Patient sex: M
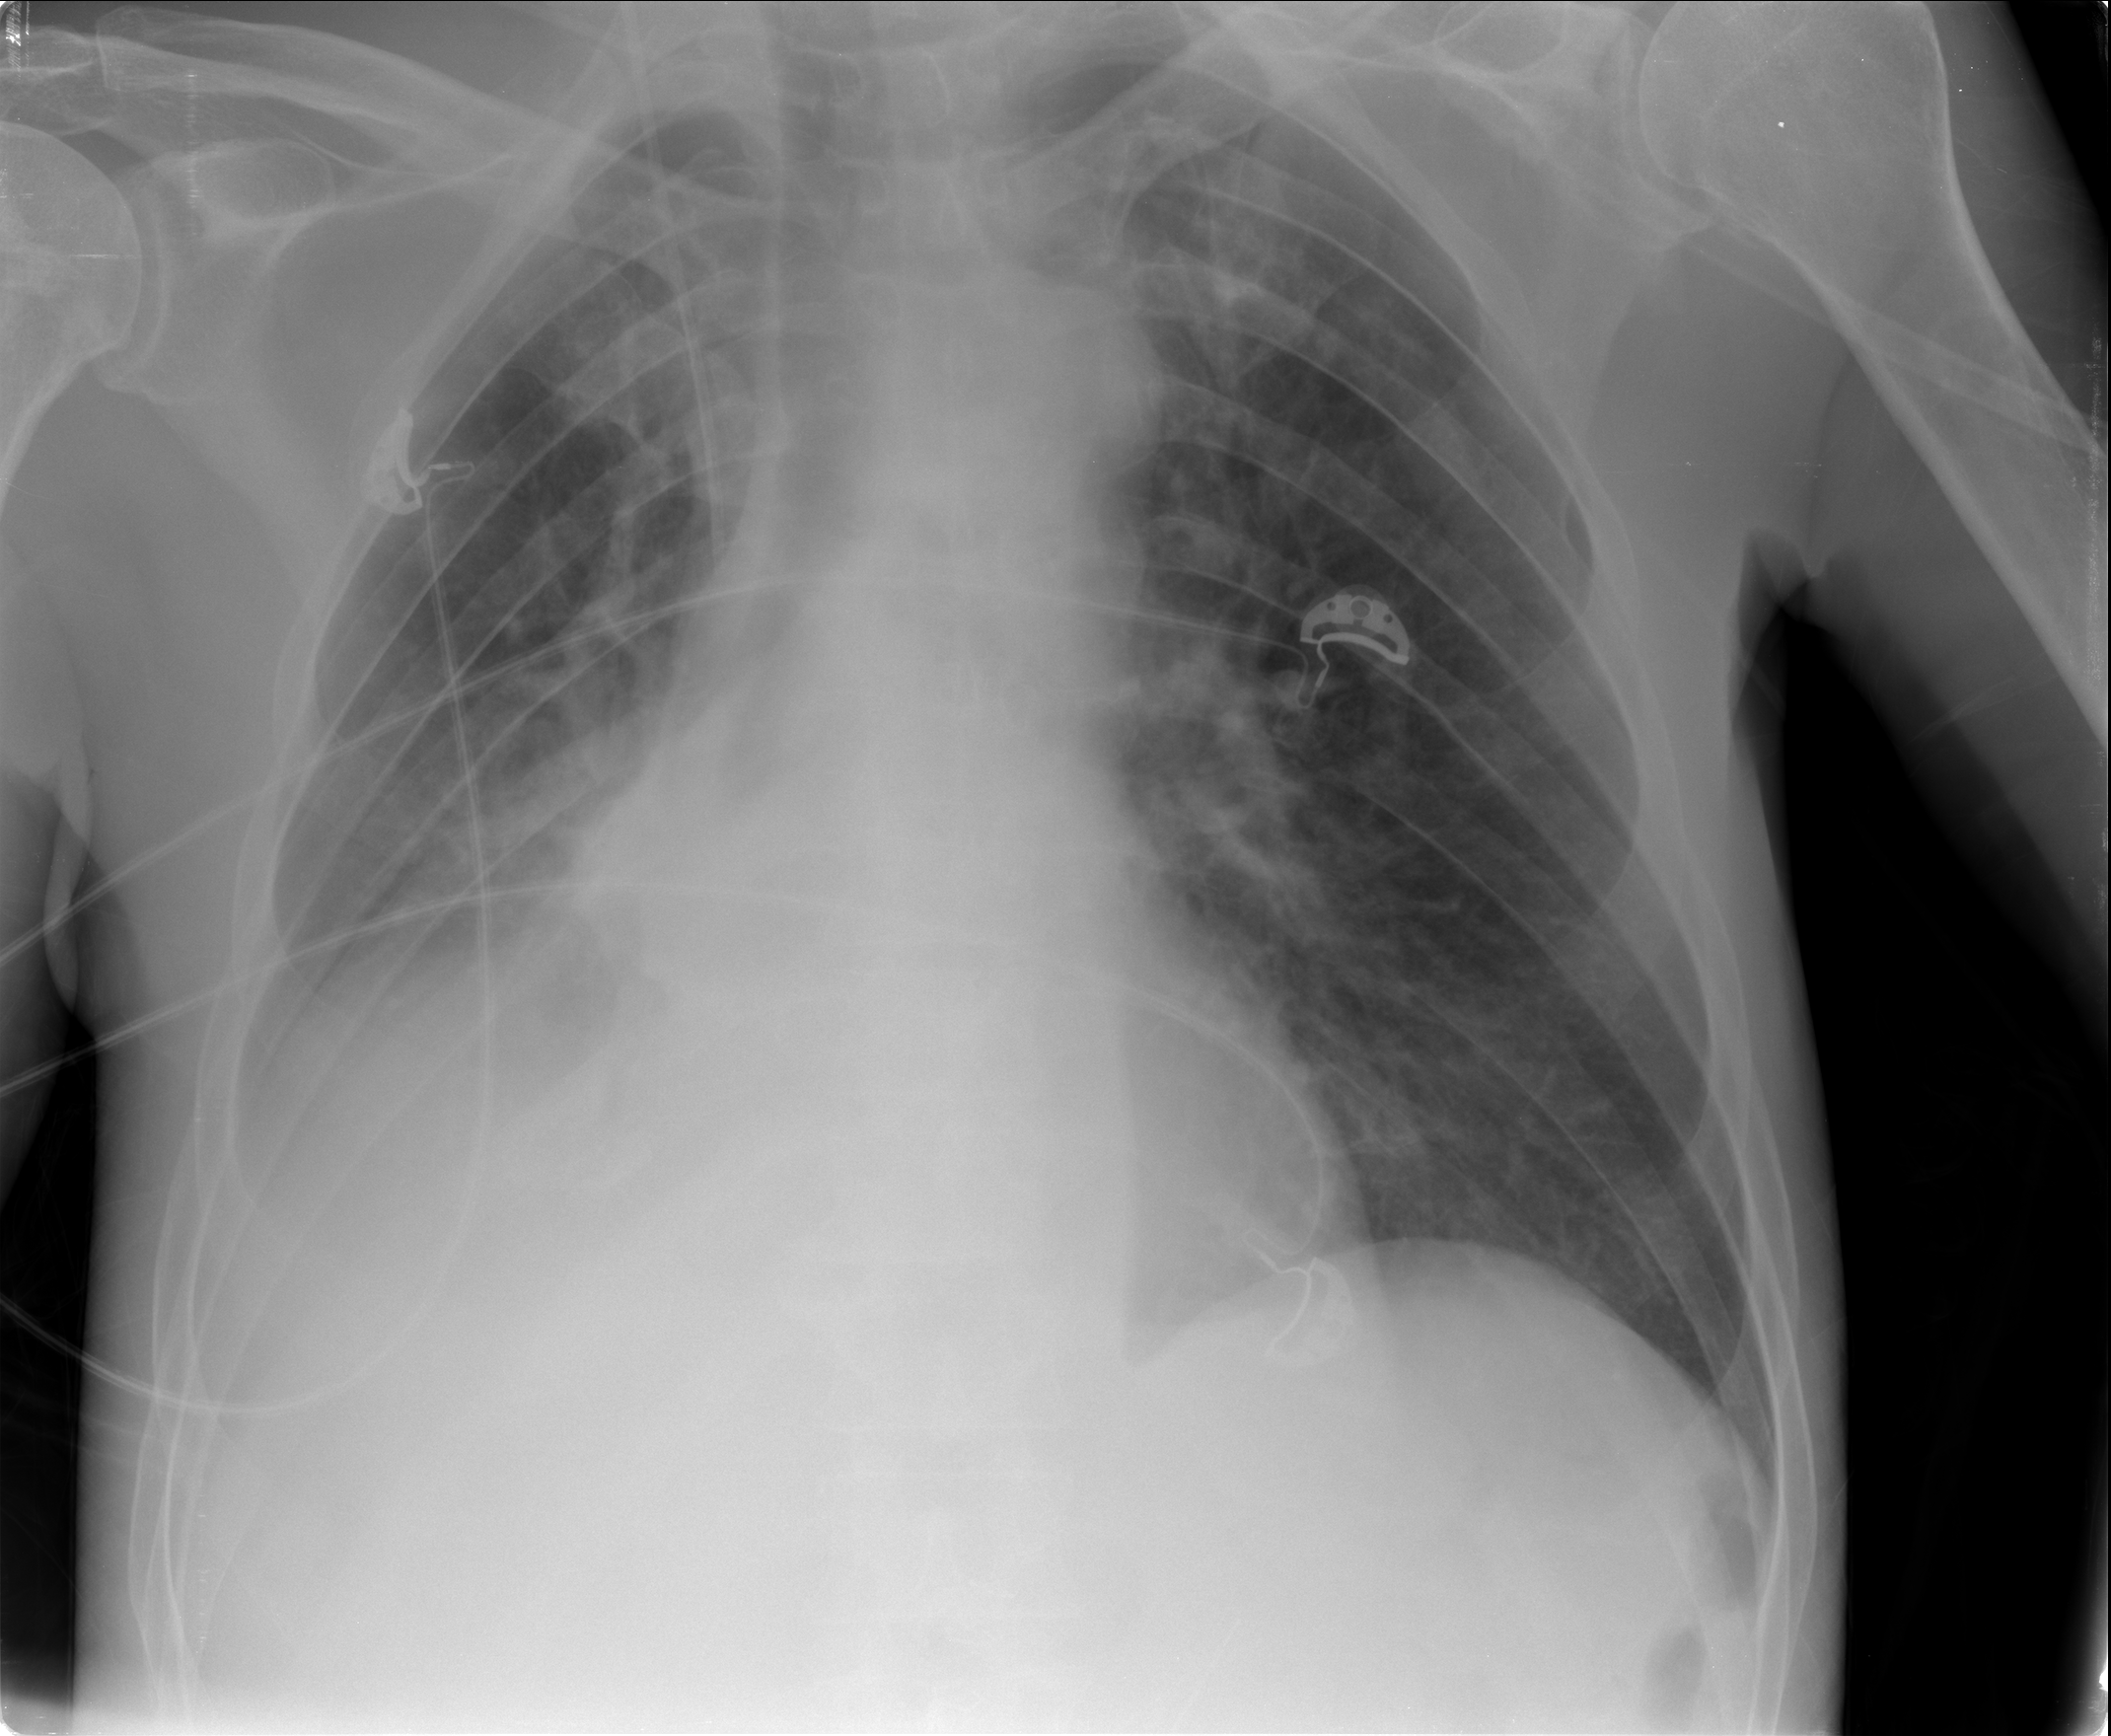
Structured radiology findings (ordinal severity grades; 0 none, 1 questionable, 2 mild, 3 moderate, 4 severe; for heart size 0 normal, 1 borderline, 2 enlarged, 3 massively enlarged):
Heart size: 0
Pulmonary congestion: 1
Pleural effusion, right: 3
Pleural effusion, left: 0
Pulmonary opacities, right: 0
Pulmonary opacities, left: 0
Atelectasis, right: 3
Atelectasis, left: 0